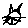
Label: cat